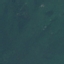
Land use / land cover class: Forest